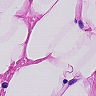
Metastatic tissue present: no